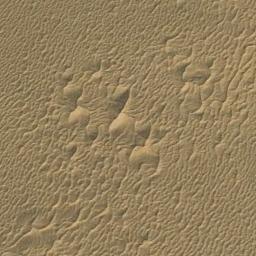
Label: desert